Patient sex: F
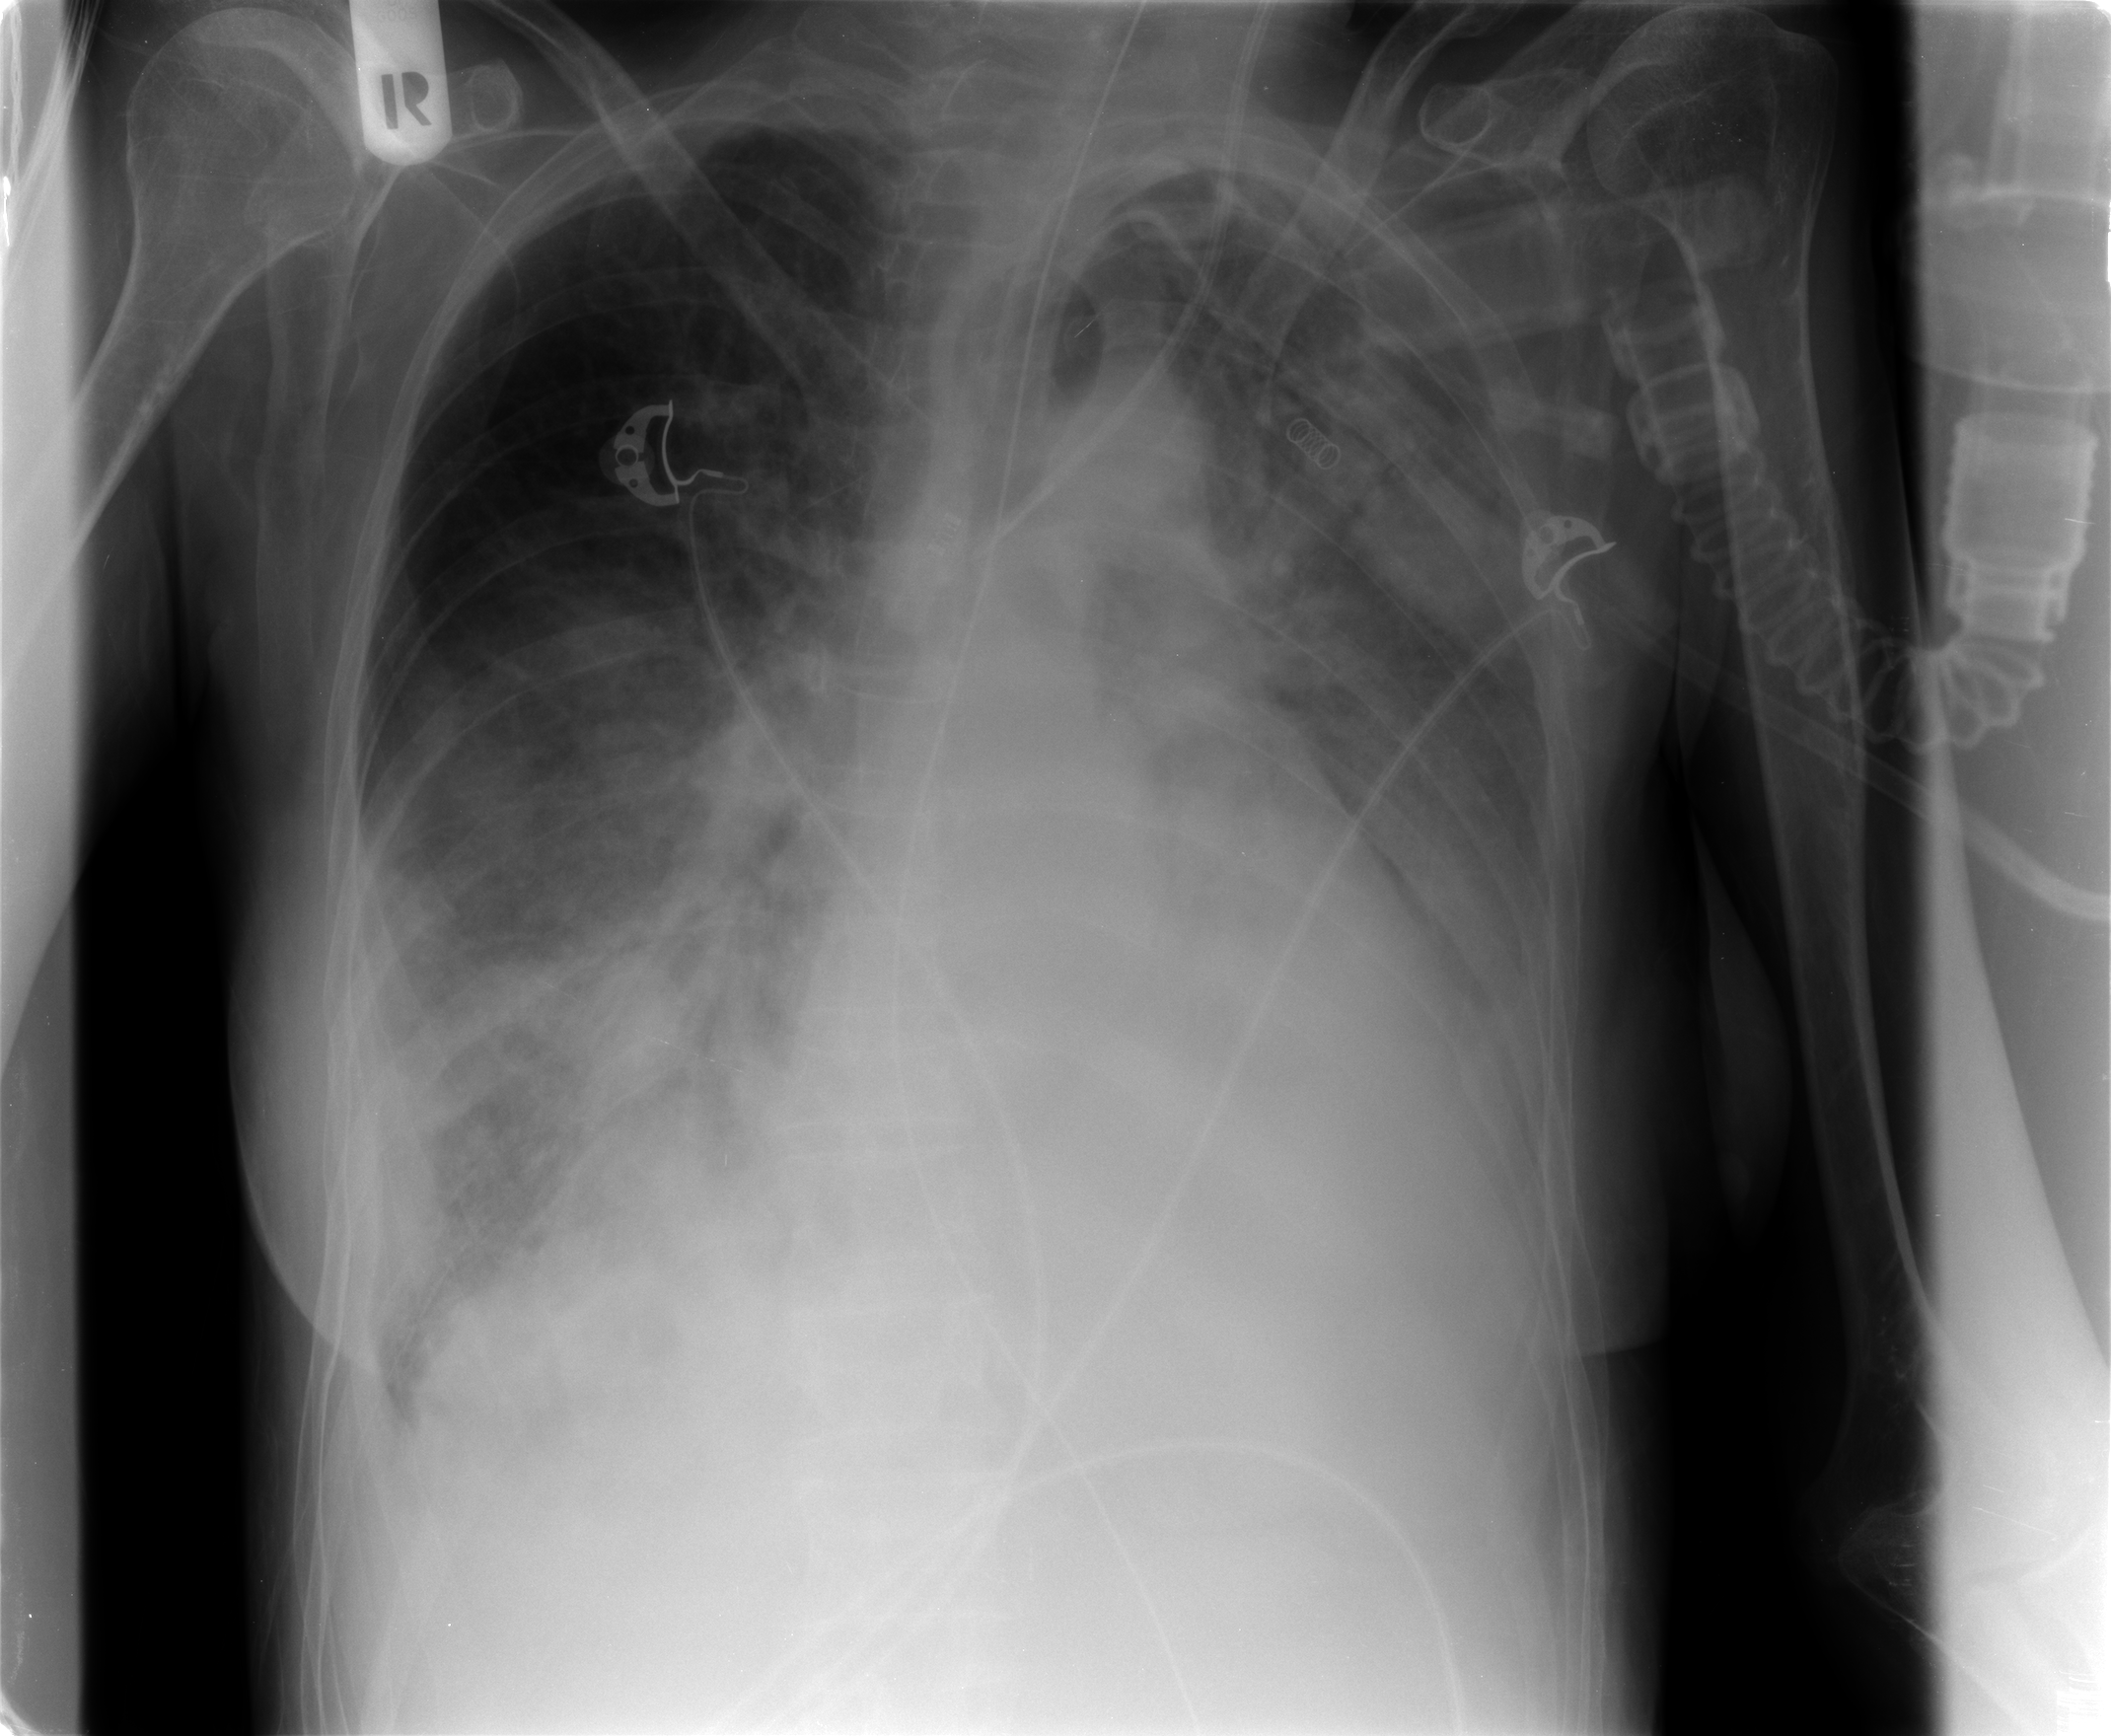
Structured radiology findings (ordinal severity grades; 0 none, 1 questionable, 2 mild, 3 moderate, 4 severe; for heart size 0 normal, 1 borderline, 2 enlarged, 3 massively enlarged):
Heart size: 3
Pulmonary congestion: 3
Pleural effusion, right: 2
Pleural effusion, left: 2
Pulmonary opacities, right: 4
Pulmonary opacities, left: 3
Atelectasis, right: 3
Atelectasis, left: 2